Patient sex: F
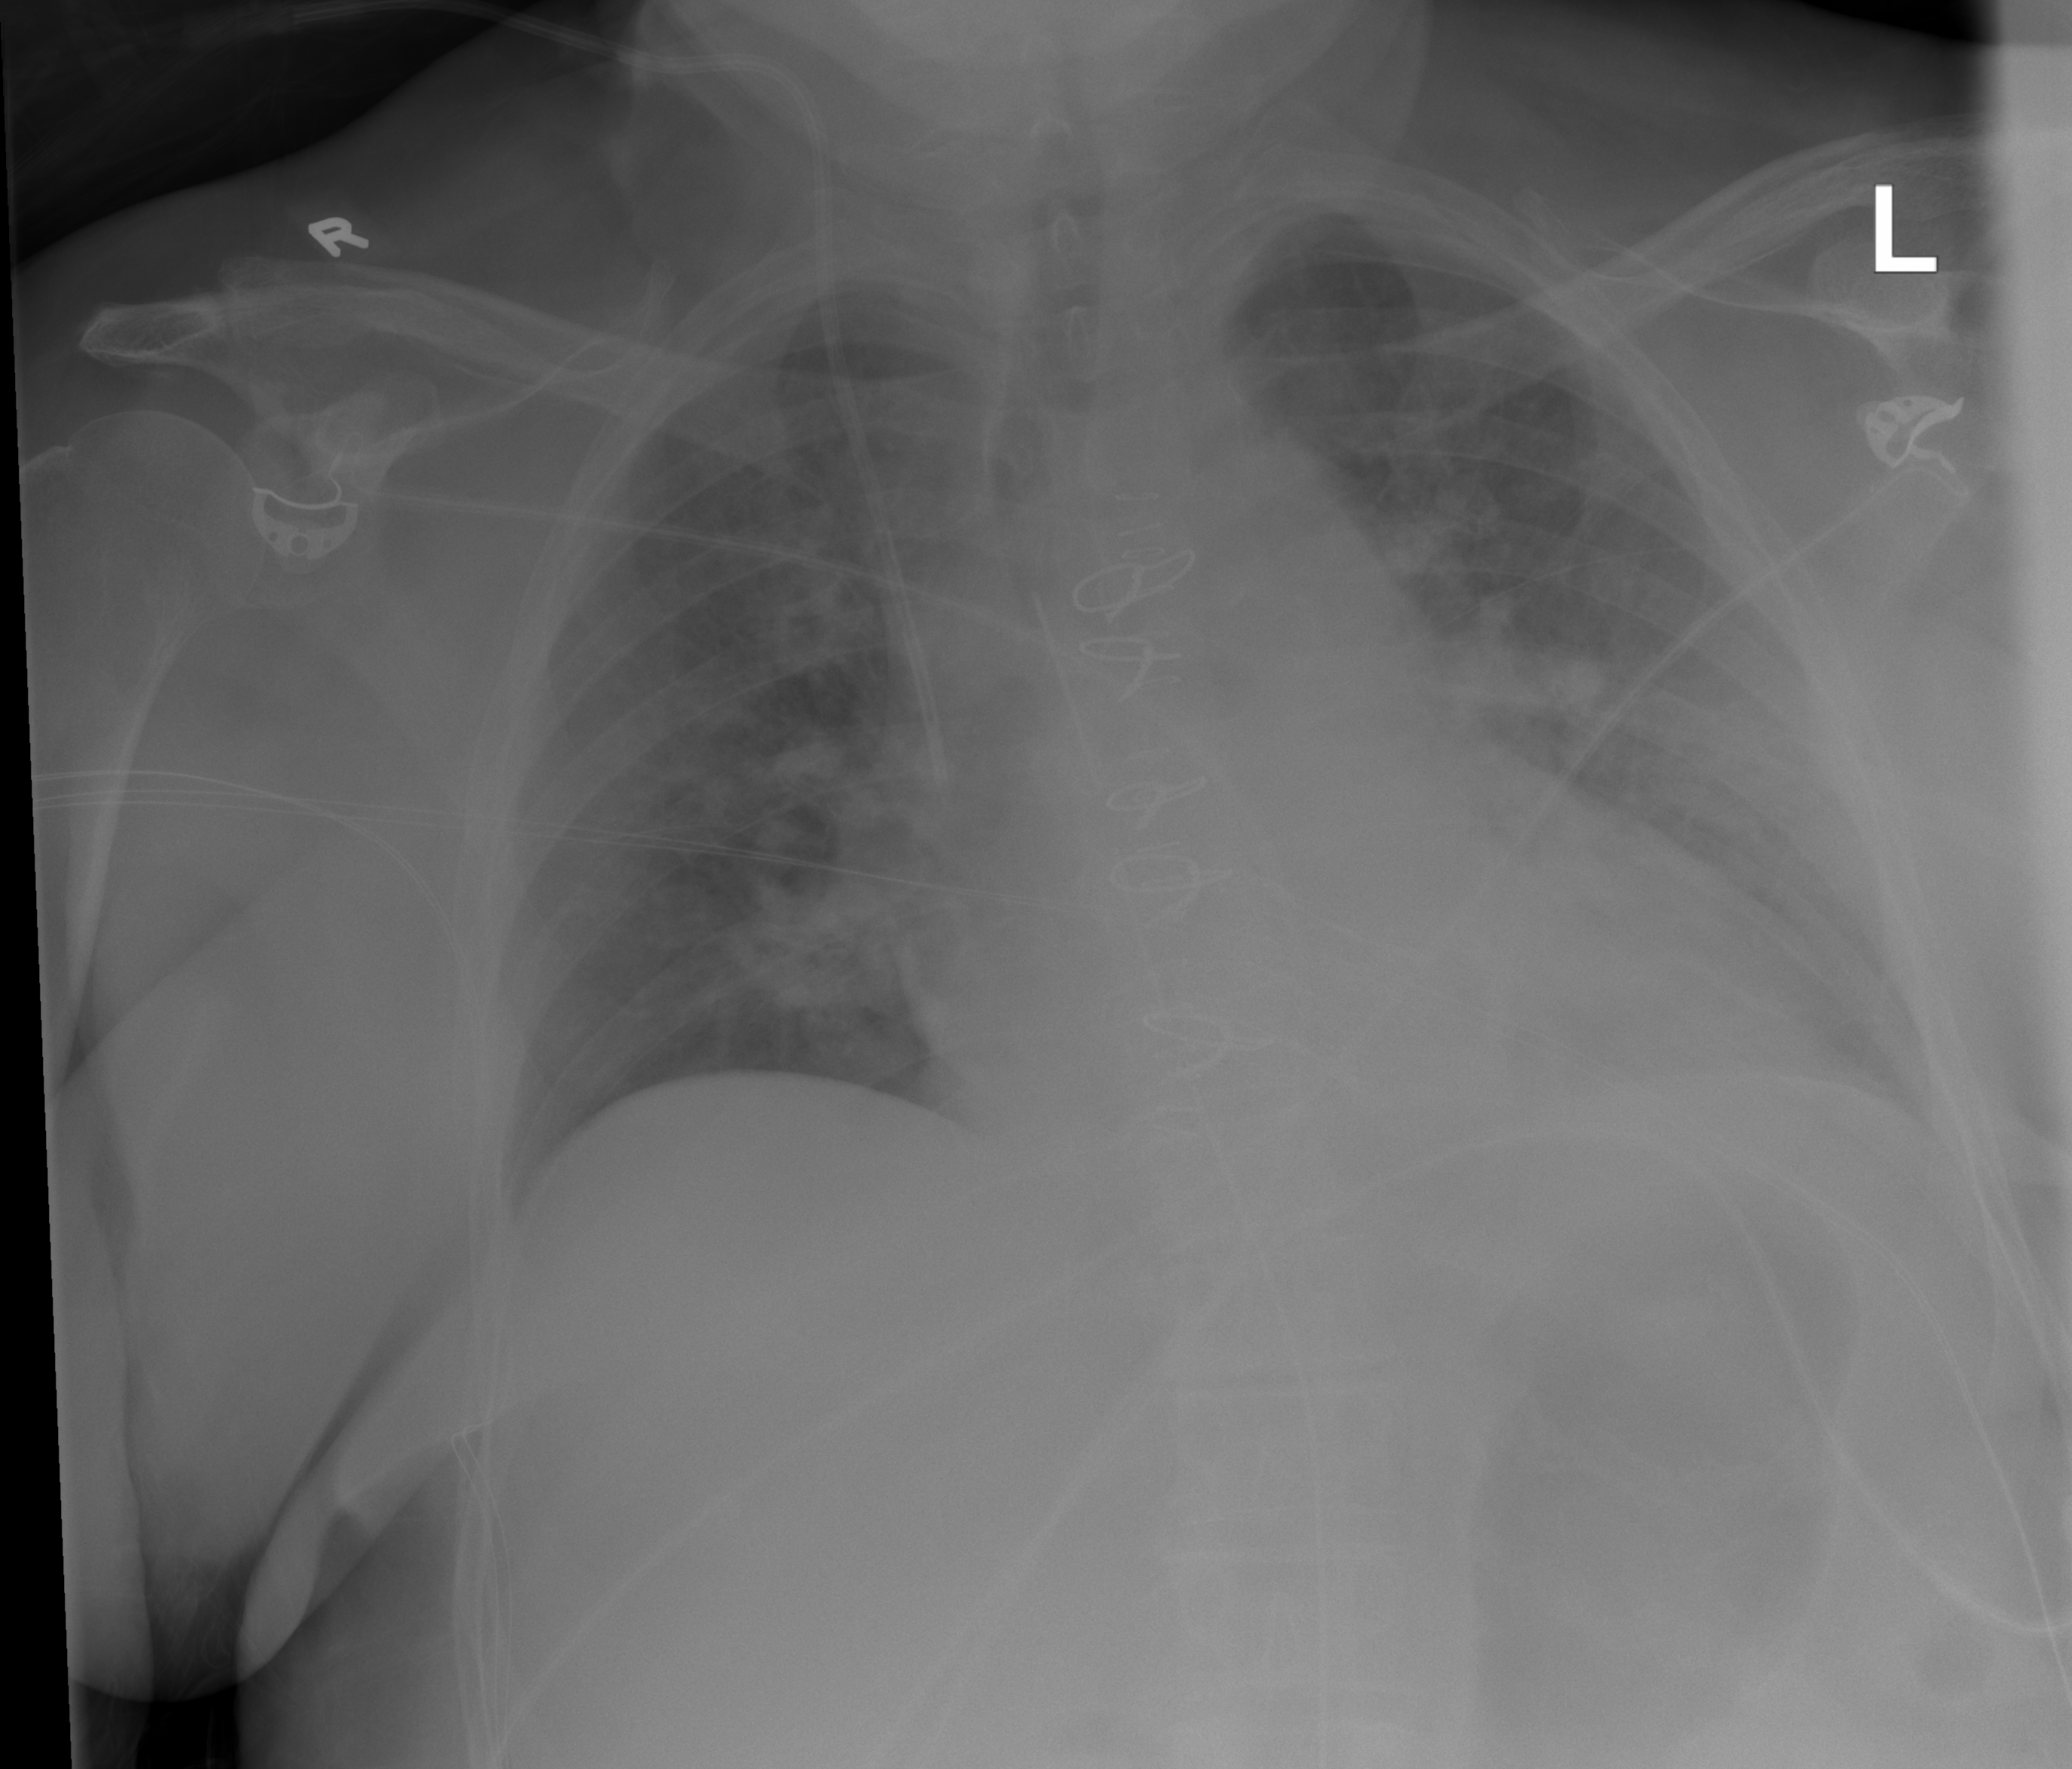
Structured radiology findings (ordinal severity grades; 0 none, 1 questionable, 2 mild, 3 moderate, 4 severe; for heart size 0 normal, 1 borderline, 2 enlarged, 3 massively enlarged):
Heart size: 1
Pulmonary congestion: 2
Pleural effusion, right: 0
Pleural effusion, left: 2
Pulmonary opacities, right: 0
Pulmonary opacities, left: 2
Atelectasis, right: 0
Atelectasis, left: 2